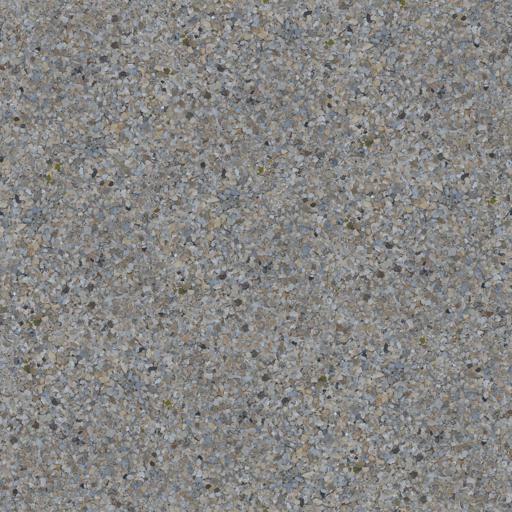
Tags: beach shells